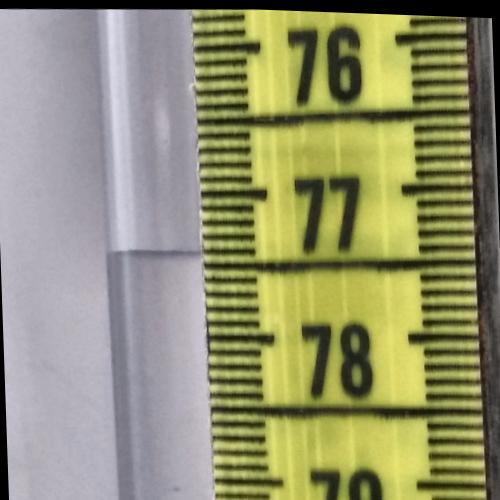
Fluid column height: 77.4 cm